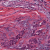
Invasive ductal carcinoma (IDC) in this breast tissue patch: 1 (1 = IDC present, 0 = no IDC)